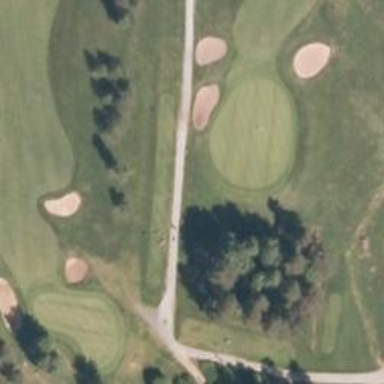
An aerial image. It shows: Golf tee.